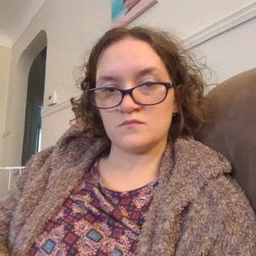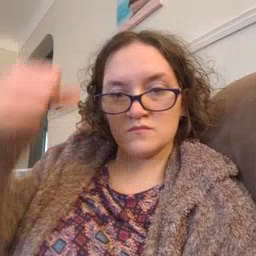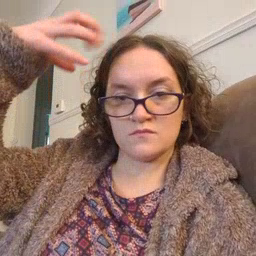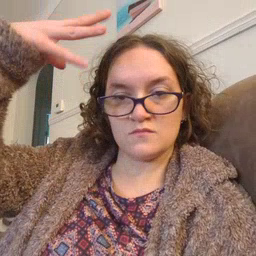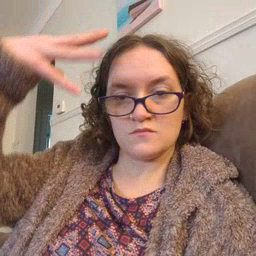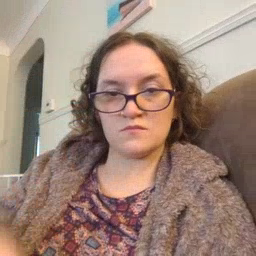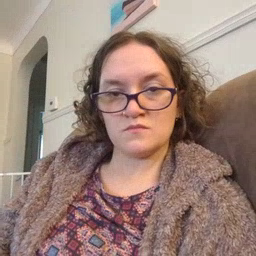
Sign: shower